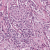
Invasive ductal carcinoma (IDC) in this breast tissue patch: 1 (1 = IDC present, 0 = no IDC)